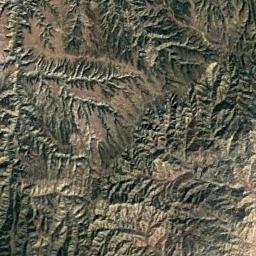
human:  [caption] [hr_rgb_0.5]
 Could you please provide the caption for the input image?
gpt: The folded mountain has a continuous series of rugged mountains .

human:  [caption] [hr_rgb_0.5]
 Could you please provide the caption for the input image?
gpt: The mountain is full of black soil .

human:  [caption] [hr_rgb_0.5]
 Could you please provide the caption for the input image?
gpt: Half of the area on this mountain is covered by vegetation .

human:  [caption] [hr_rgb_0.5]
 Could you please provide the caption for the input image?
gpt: There is not the even mountain .

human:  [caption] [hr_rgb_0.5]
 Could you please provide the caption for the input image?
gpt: There are many rifts on the brown mountain .